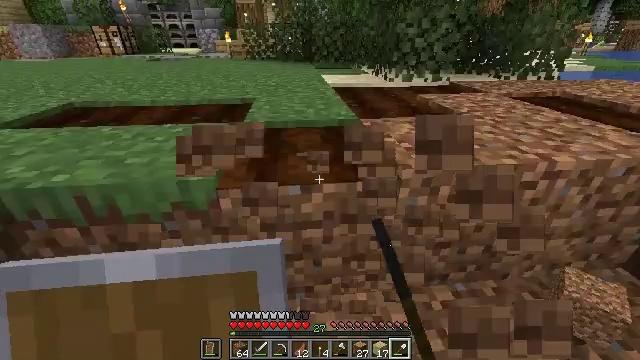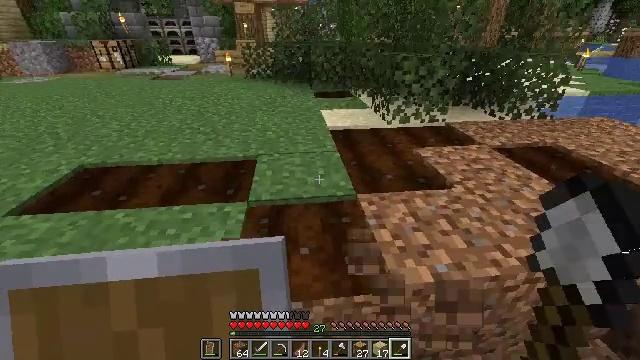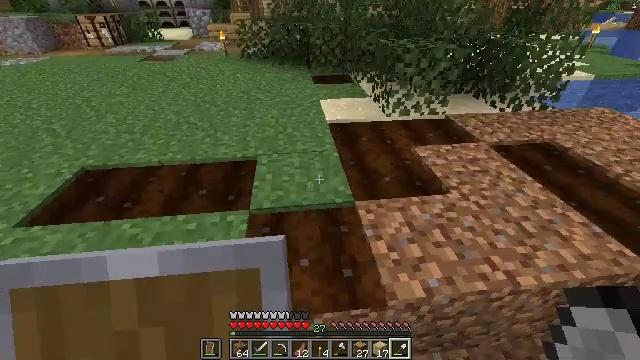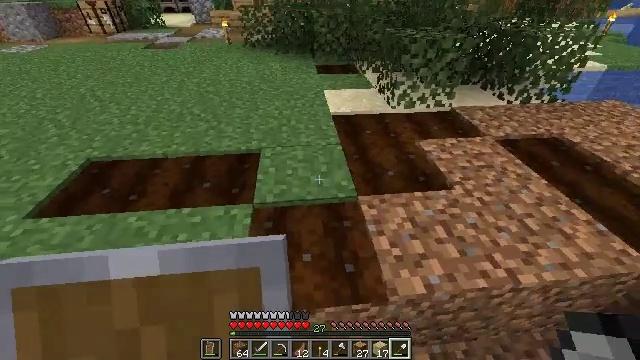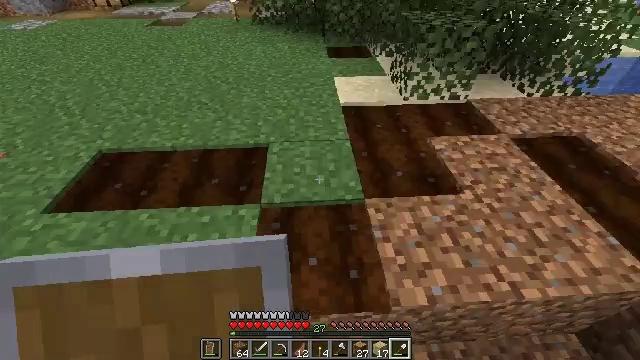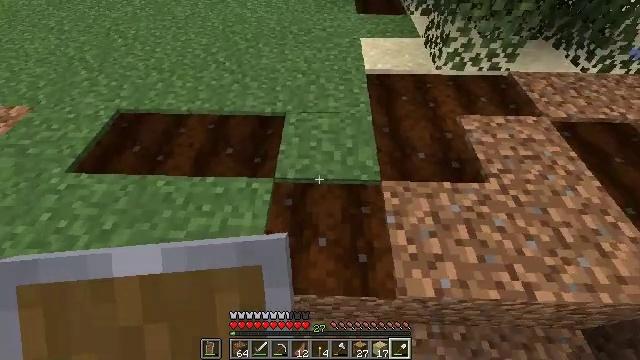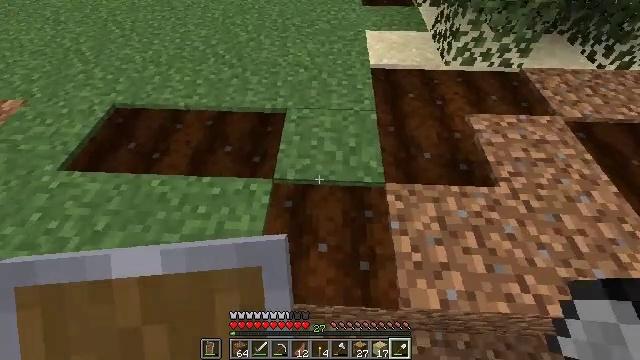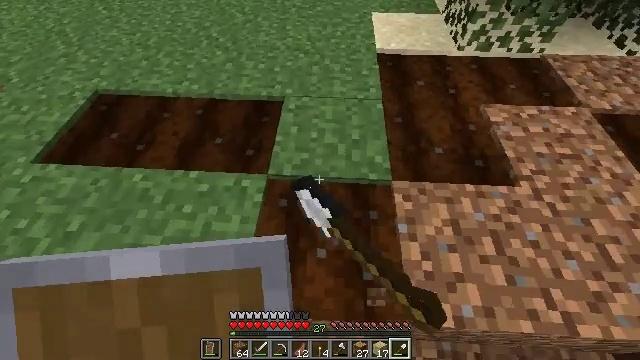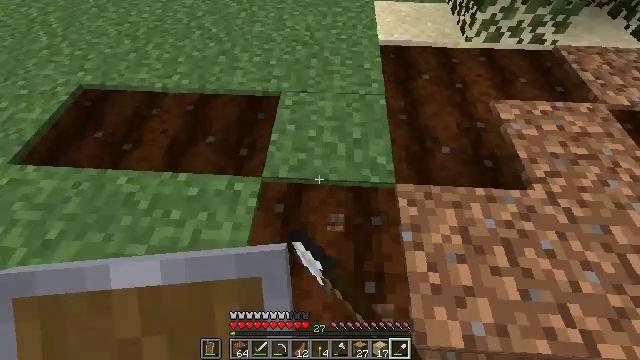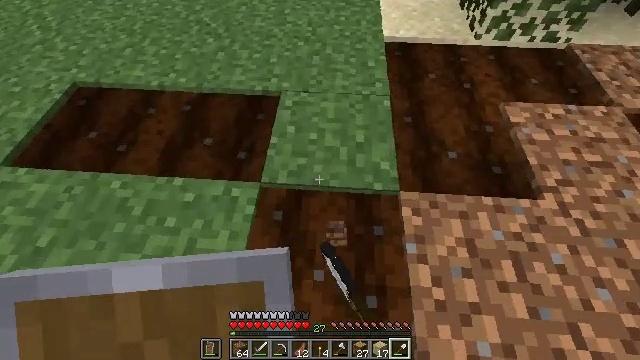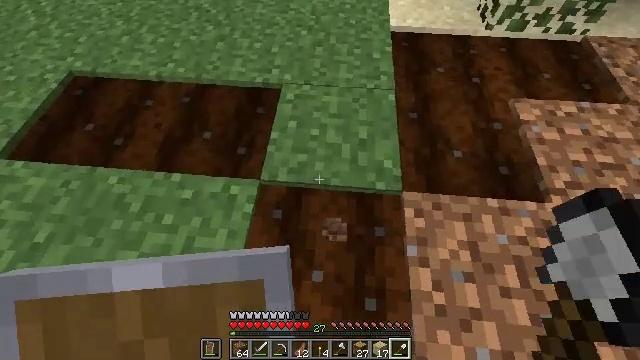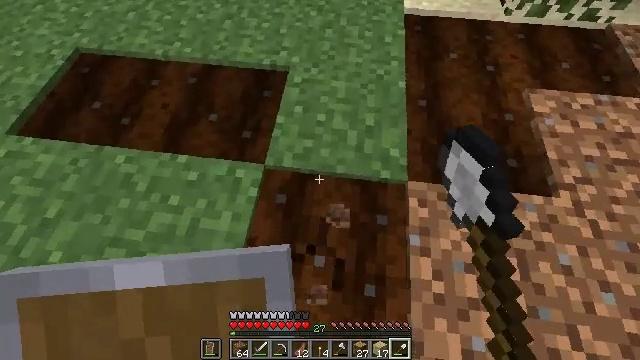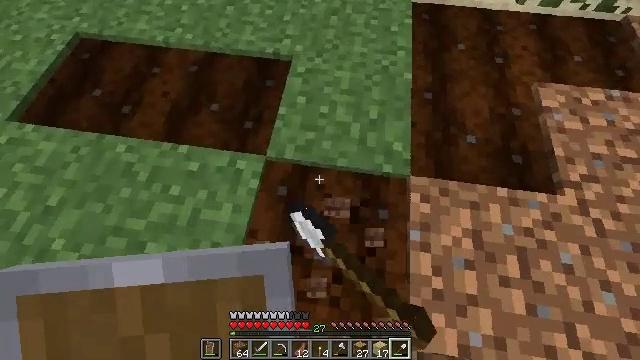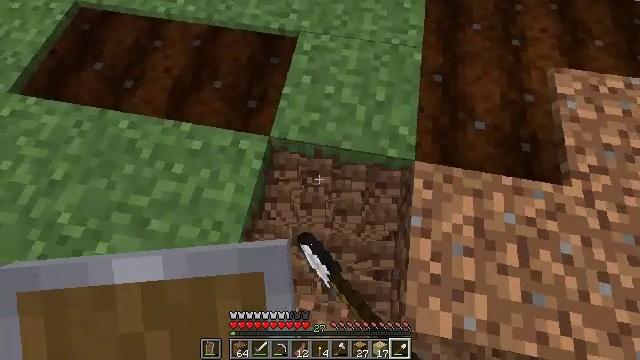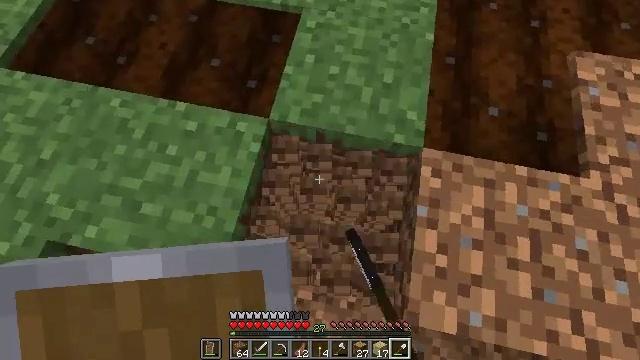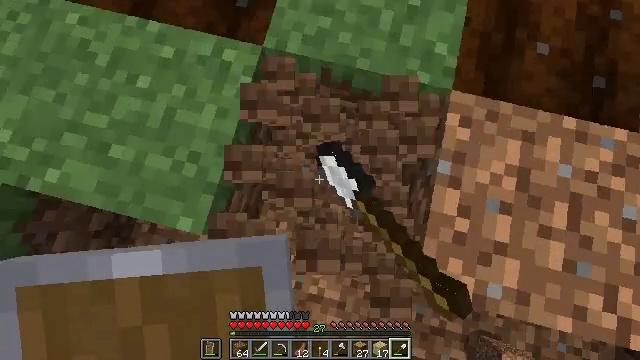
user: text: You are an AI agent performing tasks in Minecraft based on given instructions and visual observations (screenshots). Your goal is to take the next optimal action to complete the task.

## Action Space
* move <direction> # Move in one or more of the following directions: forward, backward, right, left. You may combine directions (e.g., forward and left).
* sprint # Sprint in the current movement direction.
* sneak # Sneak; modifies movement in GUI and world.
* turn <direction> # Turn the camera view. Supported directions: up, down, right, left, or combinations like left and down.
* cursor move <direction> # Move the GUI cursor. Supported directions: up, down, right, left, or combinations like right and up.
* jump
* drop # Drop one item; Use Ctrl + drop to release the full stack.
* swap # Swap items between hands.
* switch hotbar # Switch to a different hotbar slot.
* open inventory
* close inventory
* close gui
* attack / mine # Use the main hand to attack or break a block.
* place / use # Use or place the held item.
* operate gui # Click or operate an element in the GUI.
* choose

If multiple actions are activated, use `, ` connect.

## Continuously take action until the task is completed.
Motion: motion action
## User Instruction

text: Reclaim farmland by breaking it.
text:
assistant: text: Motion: move forward, turn down, jump
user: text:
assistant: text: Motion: move forward, turn down, jump
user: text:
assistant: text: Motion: move forward, turn down, jump
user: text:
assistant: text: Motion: move forward, turn left and down, jump
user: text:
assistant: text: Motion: move forward, turn left and down
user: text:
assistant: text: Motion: move forward, turn down, attack / mine
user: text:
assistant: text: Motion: turn down, attack / mine
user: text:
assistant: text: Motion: turn down, attack / mine
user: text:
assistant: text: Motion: turn down, attack / mine
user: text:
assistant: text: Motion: turn left and down, attack / mine
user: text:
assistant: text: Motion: turn left and down, attack / mine
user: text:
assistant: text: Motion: turn left and down, attack / mine
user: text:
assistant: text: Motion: turn left and down, attack / mine
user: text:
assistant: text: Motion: turn left and down, attack / mine
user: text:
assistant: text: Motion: turn left and down, attack / mine
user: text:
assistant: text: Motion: turn down, attack / mine
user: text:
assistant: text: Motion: attack / mine
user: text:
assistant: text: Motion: attack / mine